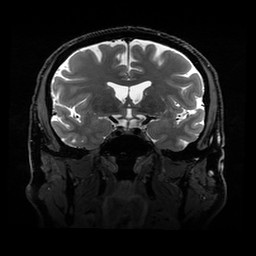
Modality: T2w
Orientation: coronal